Question: I just started using R in class and I'm trying to draw this function:

First of all, here is my attemp at defining it.
'''
> f<-function(x)
+ if(x<0) {
+ sin(x)
+ } else if (x>=2) {
+ 4*exp(x-2)
+ } else {
+ x^2 }
'''
I think it's correct given the results I get:
'''
> f(1)
[1] 1
> f(0)
[1] 0
> f(-1)
[1] -0.841471
> f(2)
[1] 4
> f(3)
[1] 10.87313
'''
So now I want to draw it but I'm not sure which command does it correctly. I've tried being x & y any values such as (-4,4) or (-2,3) but R gives me a warning message.
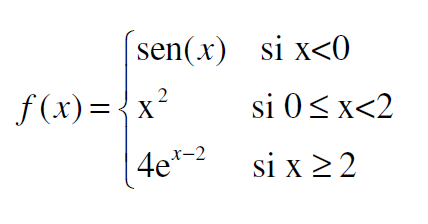
Answer: Try 'curve' and be sure to vectorize it first:
'''
fv <- Vectorize(f)
curve(fv, -4, 4)
'''
giving (continued after screenshot):
<URL>
Alternately define 'f' in a vectorized way right from the start:
'''
g <- function(x) ifelse(x < 0, sin(x), ifelse(x >= 2, 4 * exp(x-2), x^2))
curve(g, -4, 4)
'''
This would also work using 'fv' or 'g':
'''
x <- seq(-4, 4, .1)
plot(x, fv(x), type = "l")
'''